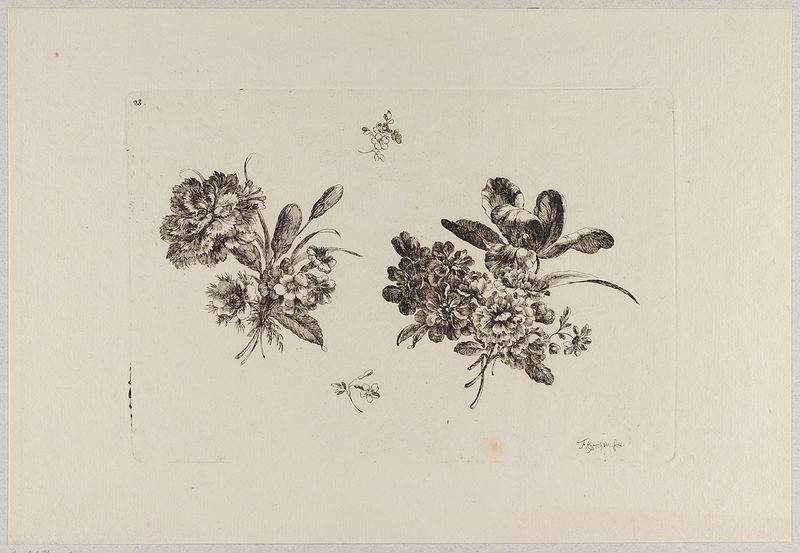
Titel: Zwei kleine Blumensträuße, Blatt 28 aus der Folge 'VII. Cahier de Fleurs Inventes Dessines et Gravees par F. Kirschner à Paris rue St. Ursule'
Künstler: Friedrich Kirschner
Standort: Hamburg
Institution: Museum für Kunst und Gewerbe Hamburg
Schlagwörter: blätter, blumen, zeichnung, blüten, signatur, grafik, graphik, blumenstrauß, fotografie, photographie, druckgraphik, druckgrafik, radierung, gebinde, schnittblumen, reproduktionen, druckerzeugnisse, blüte, ornamentstich, vorlageblätter